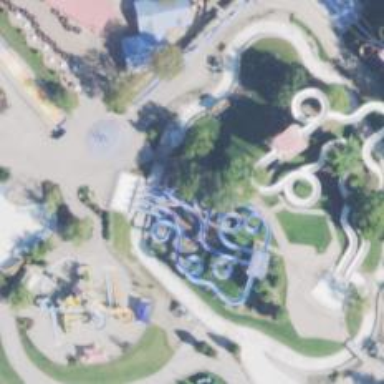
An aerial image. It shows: Bridge leading to water slide attraction.